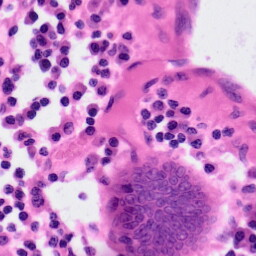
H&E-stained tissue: Colon